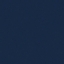
Label: SeaLake